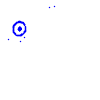
Particle: kaon